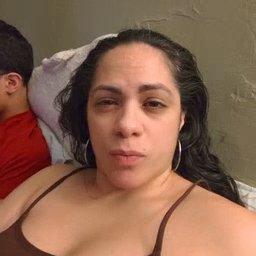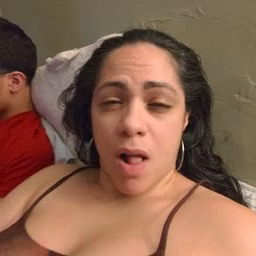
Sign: closet